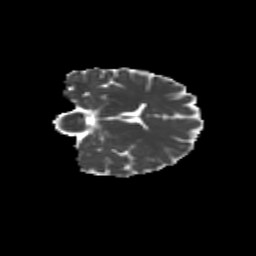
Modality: MD
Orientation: coronal
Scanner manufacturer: siemens
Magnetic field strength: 3 T
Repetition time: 9.2 s
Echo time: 0.084 s